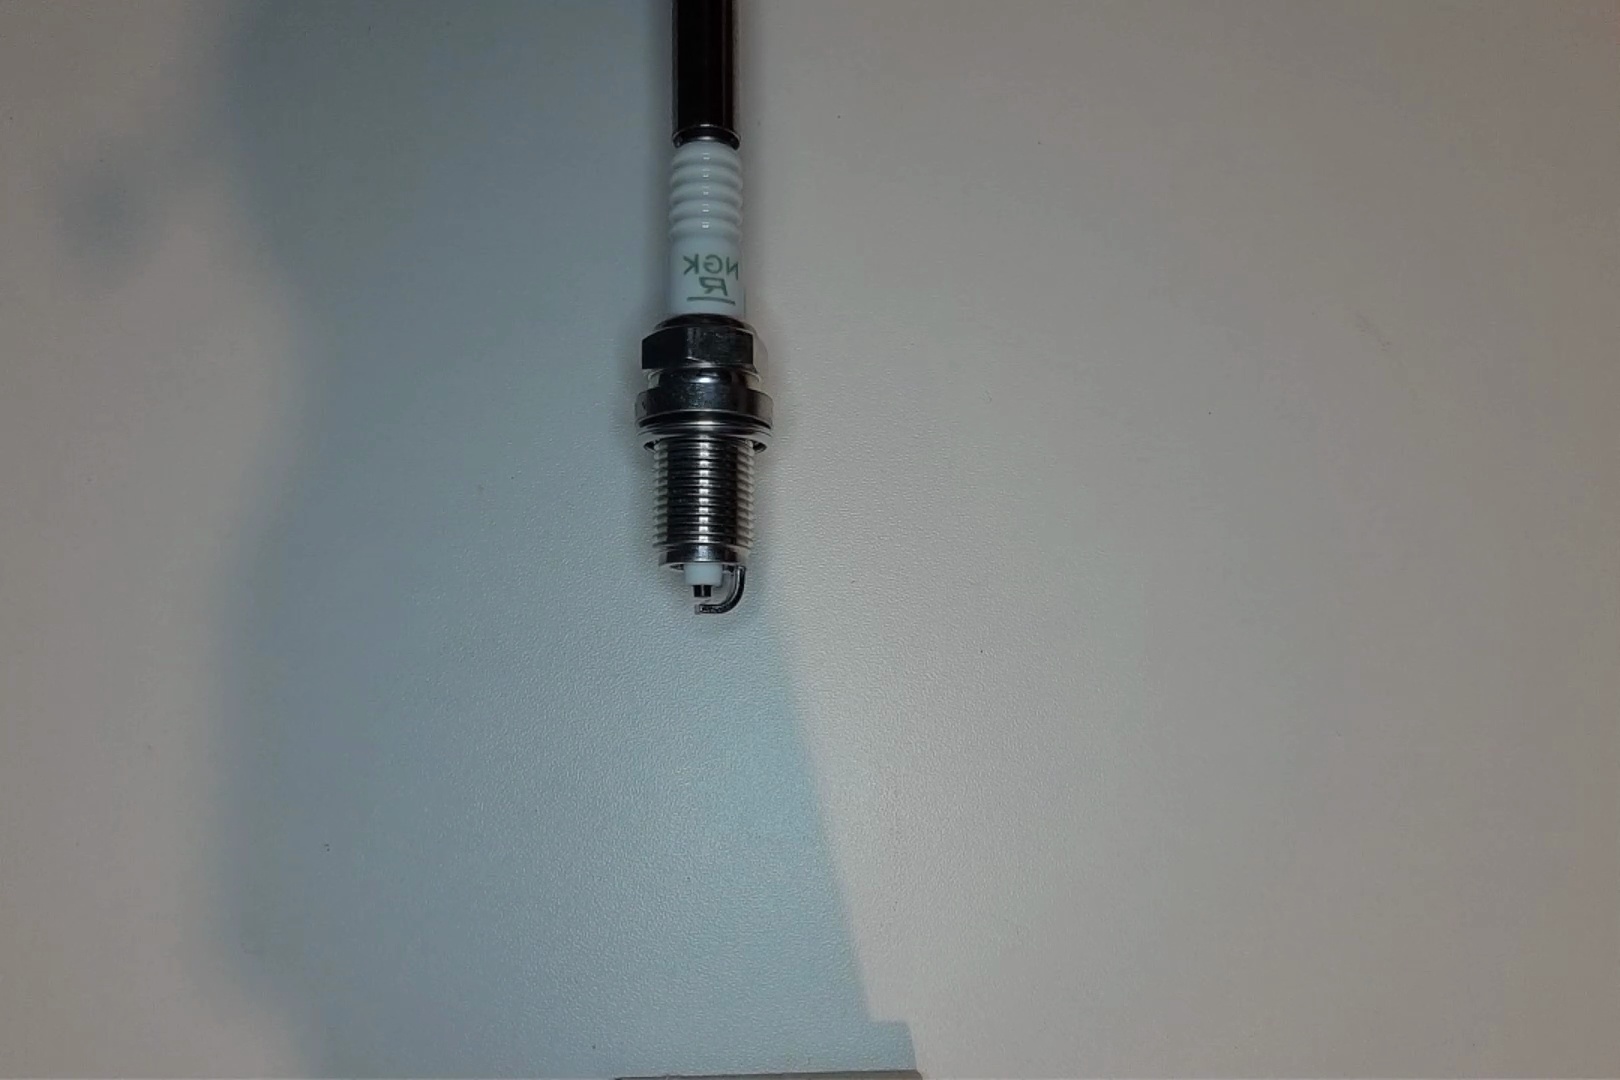
Label: normal